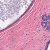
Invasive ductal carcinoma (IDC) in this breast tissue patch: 0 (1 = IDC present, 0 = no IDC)